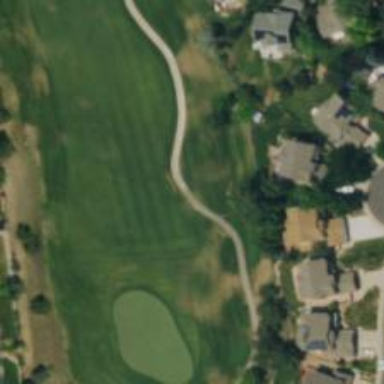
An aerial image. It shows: Path designated for golf carts.